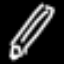
Label: pencil